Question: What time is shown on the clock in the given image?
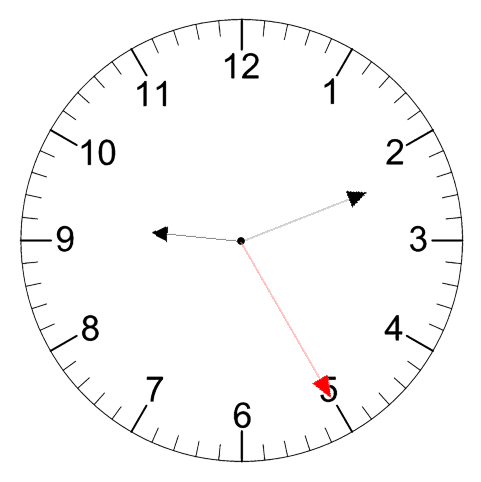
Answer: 09:11:25